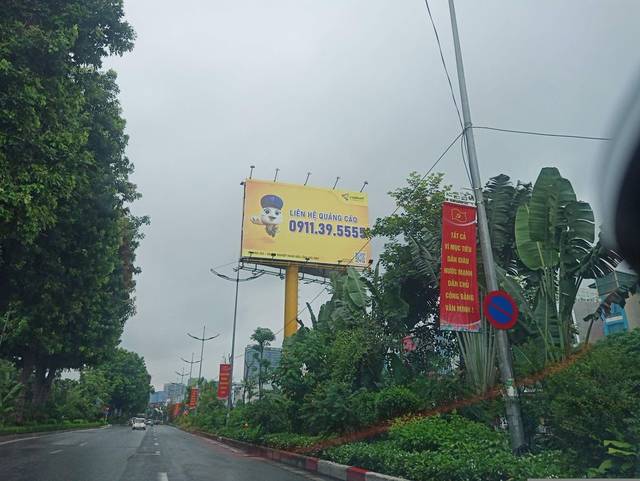
Region: Vietnam
Coordinates: 21.02, 105.802